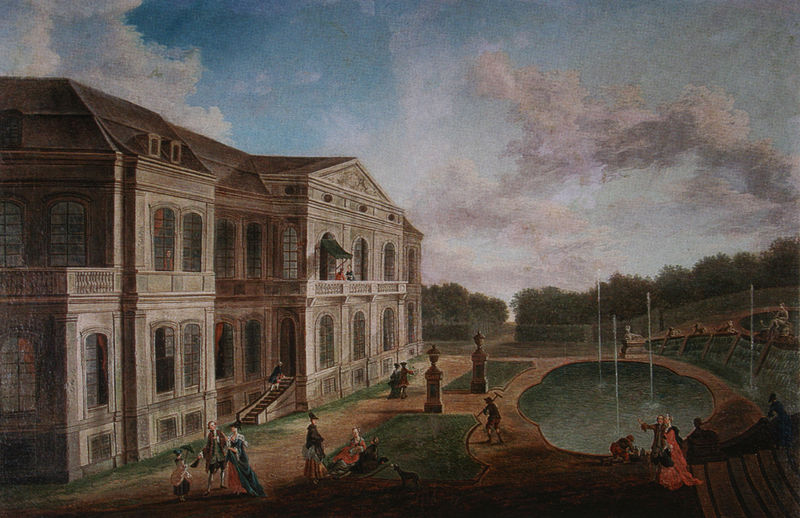
Titel: Gartenseite von Schloss Wilhelmsthal mit Kaskade
Künstler: Franz Hochecker
Standort: Calden
Institution: Schloss Wilhelmsthal
Schlagwörter: blau, gemälde, himmel, wasser, wolken, bäume, frauen, grün, landschaft, menschen, see, teich, fenster, grau, kleid, lampen, männer, säule, terasse, anlage, gebäude, gras, haus, hund, park, rasen, schloss, weg, wiese, wolke, gesellschaft, architektur, adel, familie, personen, bauern, brunnen, kinder, garten, springbrunnen, adelige, balkon, terrasse, fassade, dächer, giebel, hof, figuren, romantik, treppe, stufen, spiel, loggia, palast, gauben, pool, flanieren, tümpel, freitreppe, fontäne, wasserbecken, englisch, markise, tympanon, paare, versaille, menschn, wasserbassin, fontänen, gemalde, süule, 18